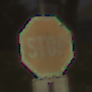
Verkehrszeichen: Stop
Zusatzzeichen unten: VerlaufVorfahrtsstrasse7
Umgebung: Outdoor, Nature
Tageszeit: MorningAfternoon
Wetter: Overcast
Licht: Natural
Jahreszeit: Autumn
Kontrast: LowContrast